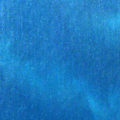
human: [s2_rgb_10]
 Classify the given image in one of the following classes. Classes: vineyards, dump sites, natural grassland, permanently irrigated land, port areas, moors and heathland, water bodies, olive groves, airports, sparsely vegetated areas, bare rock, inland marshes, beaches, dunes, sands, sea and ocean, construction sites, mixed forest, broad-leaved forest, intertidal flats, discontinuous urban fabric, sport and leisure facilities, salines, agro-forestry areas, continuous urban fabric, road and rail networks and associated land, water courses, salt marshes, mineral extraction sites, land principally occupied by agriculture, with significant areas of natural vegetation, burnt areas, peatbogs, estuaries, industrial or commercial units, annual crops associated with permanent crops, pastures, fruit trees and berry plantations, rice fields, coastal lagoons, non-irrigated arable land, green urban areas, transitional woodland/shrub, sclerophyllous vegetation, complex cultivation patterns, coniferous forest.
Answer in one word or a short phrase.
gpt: sea and ocean